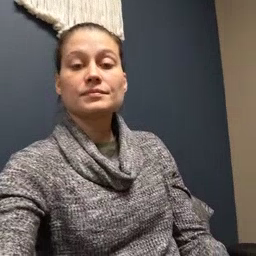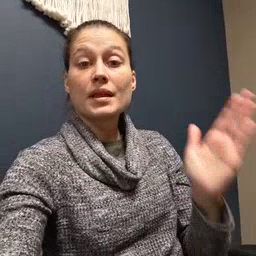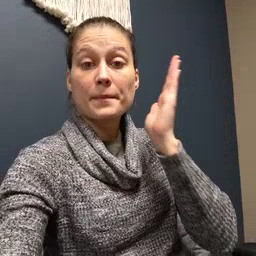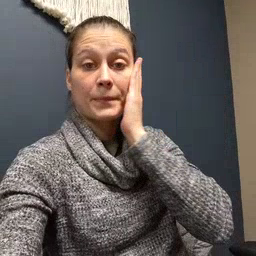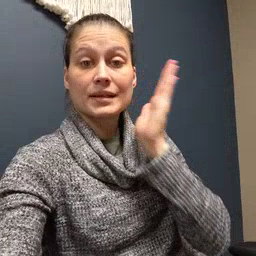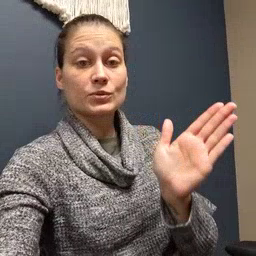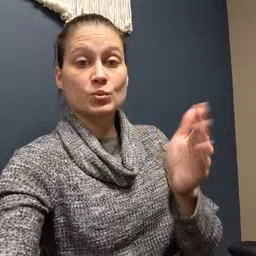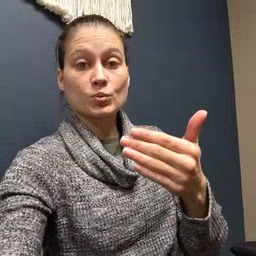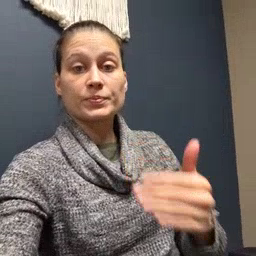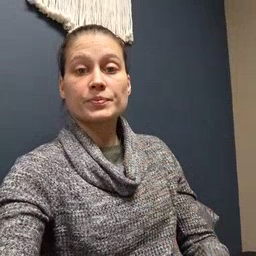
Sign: bedroom